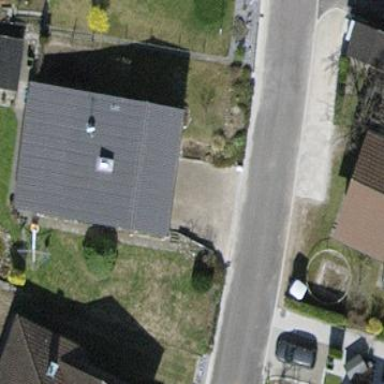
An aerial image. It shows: Detached building with gabled roof.